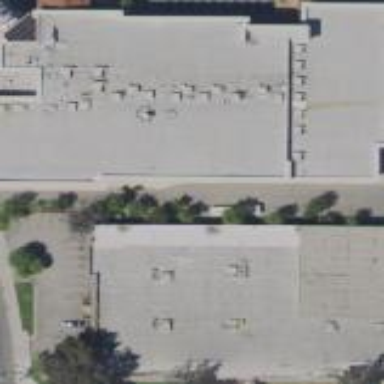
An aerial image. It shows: Commercial building hosting cinema.